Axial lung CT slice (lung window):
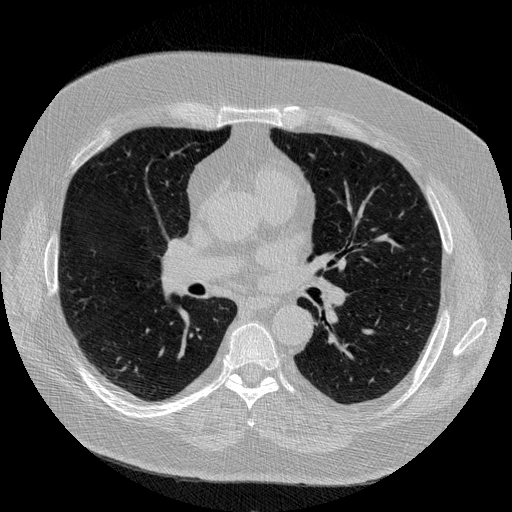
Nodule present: no